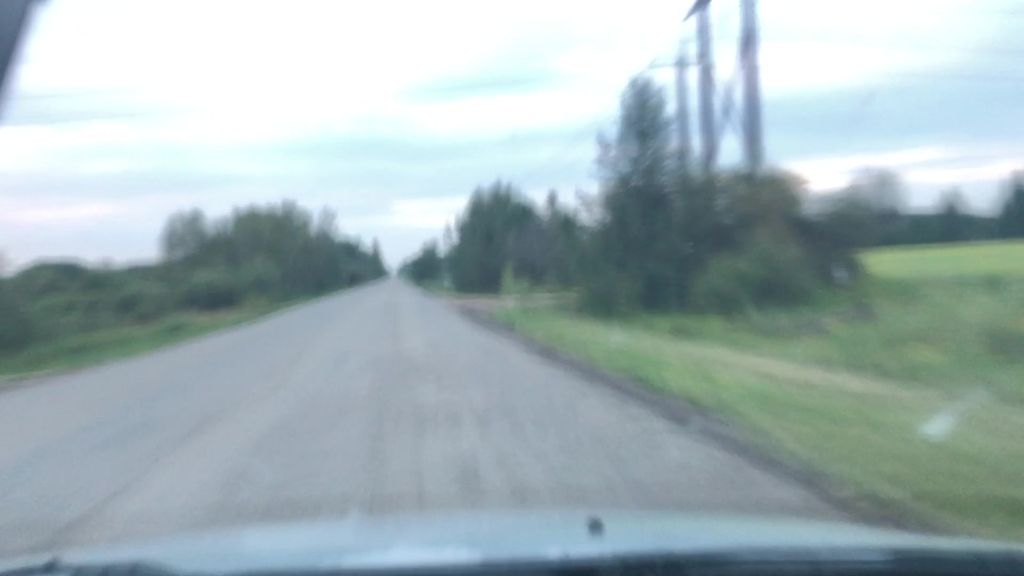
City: edmonton